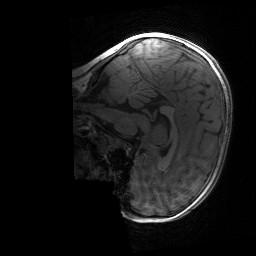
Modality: T1w
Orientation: sagittal
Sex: female
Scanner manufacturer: siemens
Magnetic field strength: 3 T
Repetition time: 1.9 s
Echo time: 0.00243 s